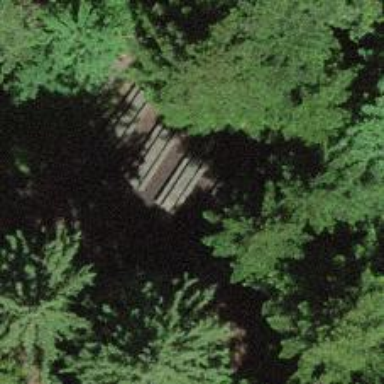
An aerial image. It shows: Picnic table located in leisure land area.